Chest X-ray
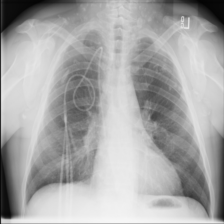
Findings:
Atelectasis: negative
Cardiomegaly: negative
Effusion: negative
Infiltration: negative
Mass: negative
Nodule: negative
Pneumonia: negative
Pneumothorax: negative
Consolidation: negative
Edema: negative
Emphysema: negative
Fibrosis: negative
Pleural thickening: negative
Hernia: negative